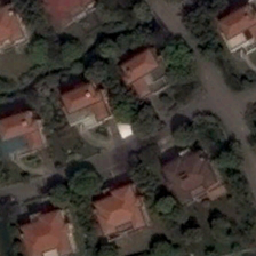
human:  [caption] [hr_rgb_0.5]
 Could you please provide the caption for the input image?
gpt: A unique residential building passes through the villa.

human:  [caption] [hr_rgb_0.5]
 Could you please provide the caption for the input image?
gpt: Unique residential building is villa.

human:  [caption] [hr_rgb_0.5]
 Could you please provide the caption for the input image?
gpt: The house is surrounded by trees.

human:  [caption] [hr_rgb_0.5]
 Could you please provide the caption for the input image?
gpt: Green tree around the house.

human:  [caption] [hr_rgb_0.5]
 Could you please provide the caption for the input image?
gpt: green trees around the house.